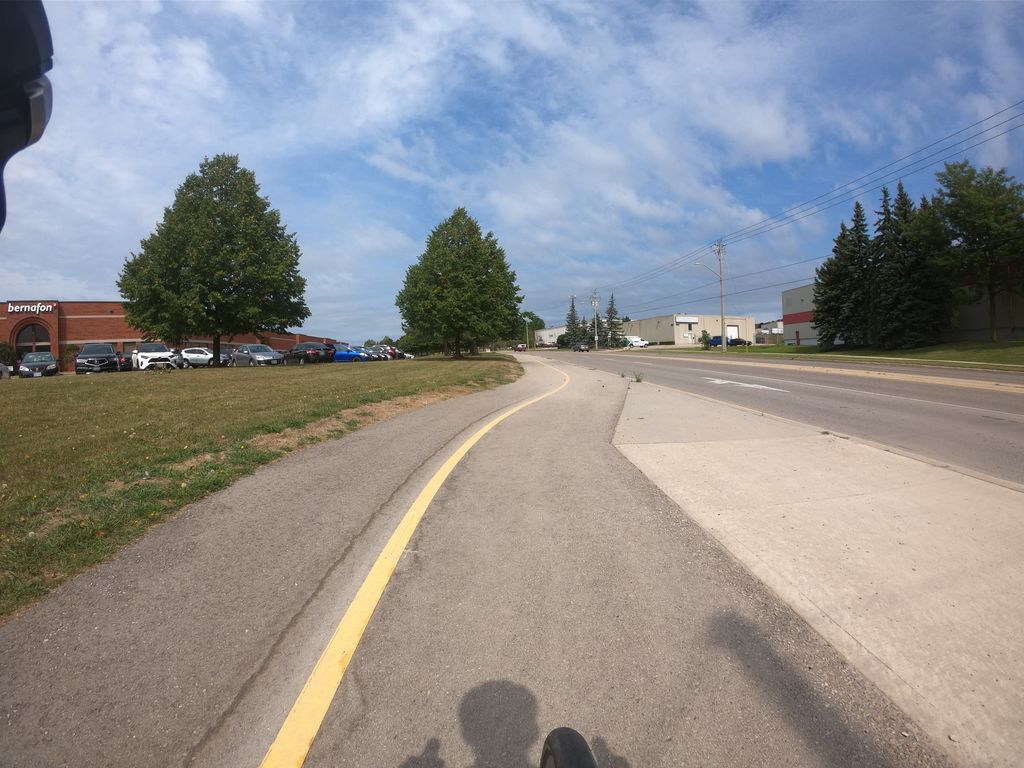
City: kitchener-waterloo